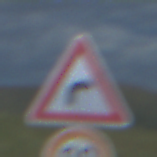
Verkehrszeichen: KurveRechts
Zusatzzeichen unten: Geschwindigkeit80
Umgebung: Outdoor, Nature
Tageszeit: Night
Wetter: PartlyCloudy
Licht: Natural
Jahreszeit: NotSpecified
Kontrast: HighContrast